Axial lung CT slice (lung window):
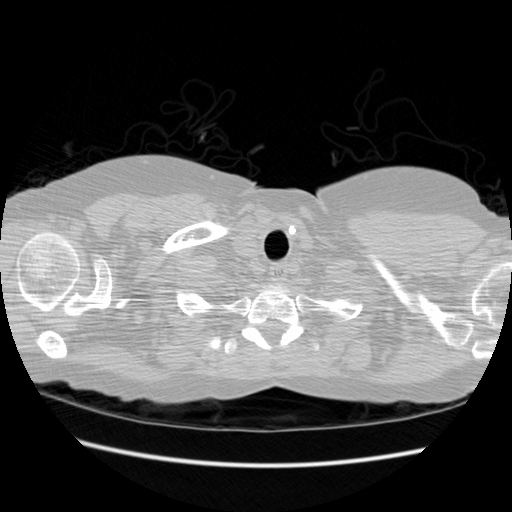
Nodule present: no